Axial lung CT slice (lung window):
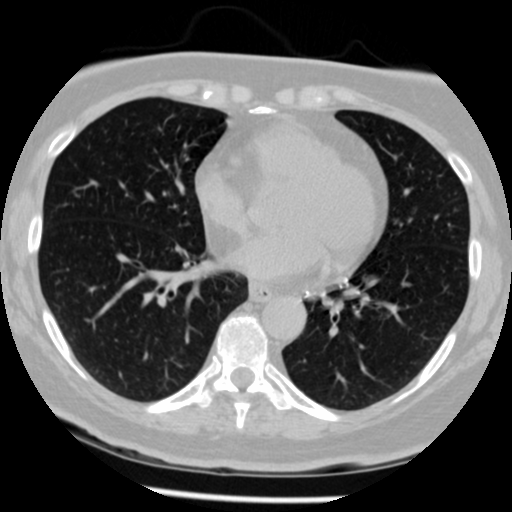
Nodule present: no